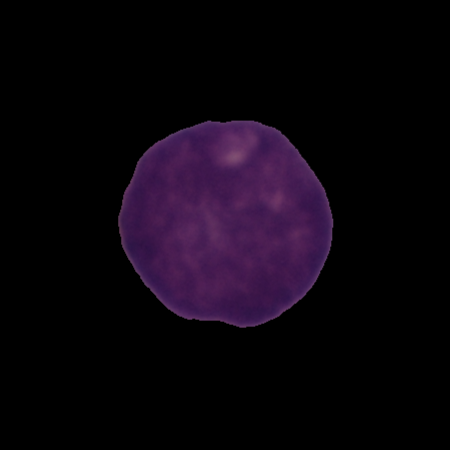
Label: cancer